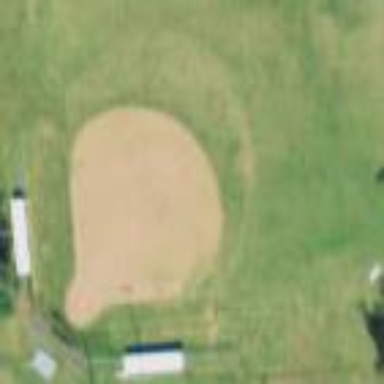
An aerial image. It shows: Baseball pitch for leisure land activities.